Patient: sex F, age 31
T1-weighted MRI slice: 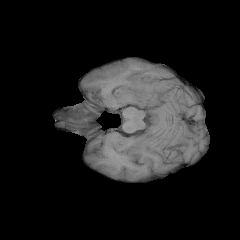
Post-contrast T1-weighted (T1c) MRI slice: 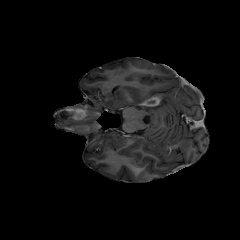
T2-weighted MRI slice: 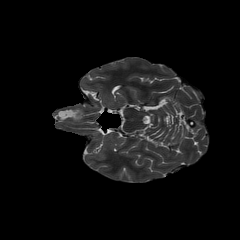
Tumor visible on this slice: yes
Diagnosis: Glioblastoma, IDH-wildtype
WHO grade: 4